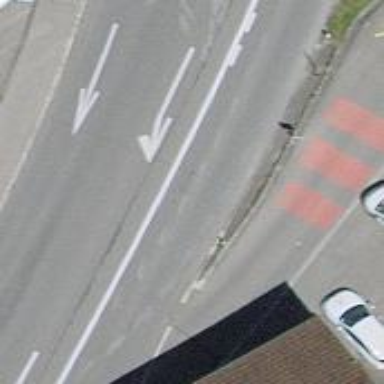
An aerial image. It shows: Bus stop equipped with public transport stop position.